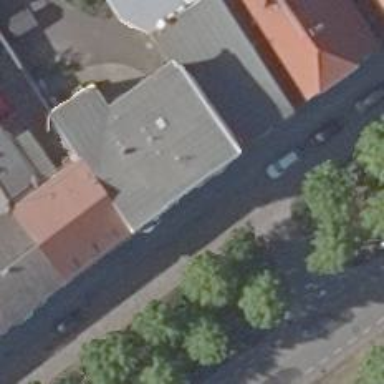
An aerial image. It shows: Post office.